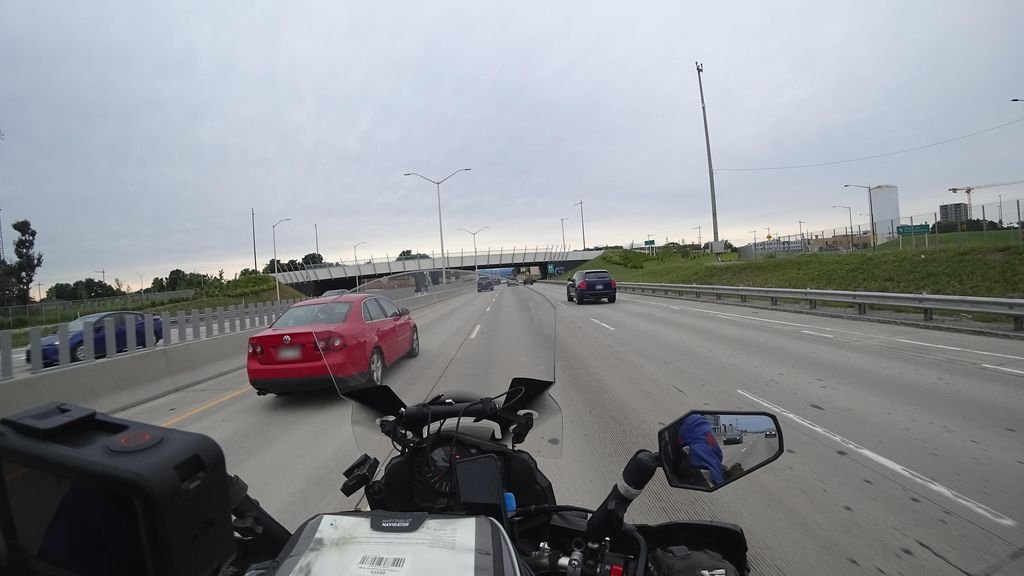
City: quebec_city